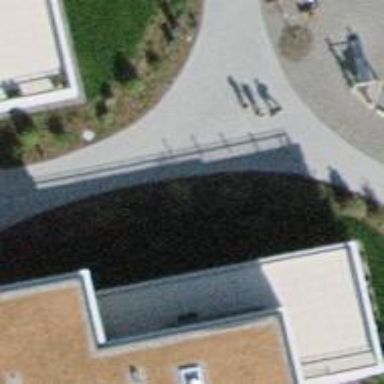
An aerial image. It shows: Concrete footway.